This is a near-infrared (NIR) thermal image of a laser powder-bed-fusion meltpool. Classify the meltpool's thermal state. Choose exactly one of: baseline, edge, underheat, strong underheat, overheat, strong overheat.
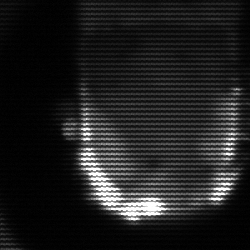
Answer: baseline